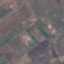
Label: PermanentCrop